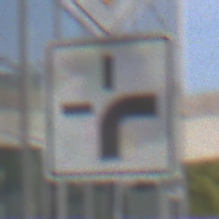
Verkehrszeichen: VerlaufVorfahrtsstrasse3
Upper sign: Vorfahrtsstrasse
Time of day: MorningAfternoon
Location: Outdoor (Urban)
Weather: PartlyCloudy
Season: NotSpecified
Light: Natural